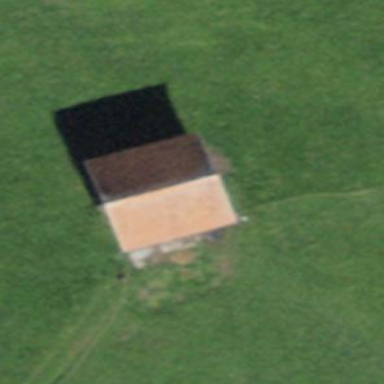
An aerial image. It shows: Rural barn.